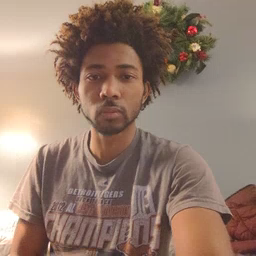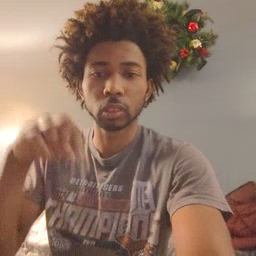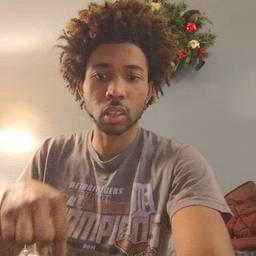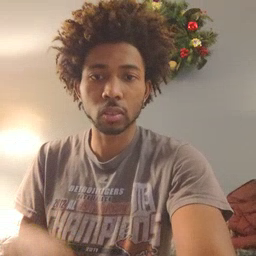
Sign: down